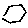
Label: hexagon